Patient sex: M
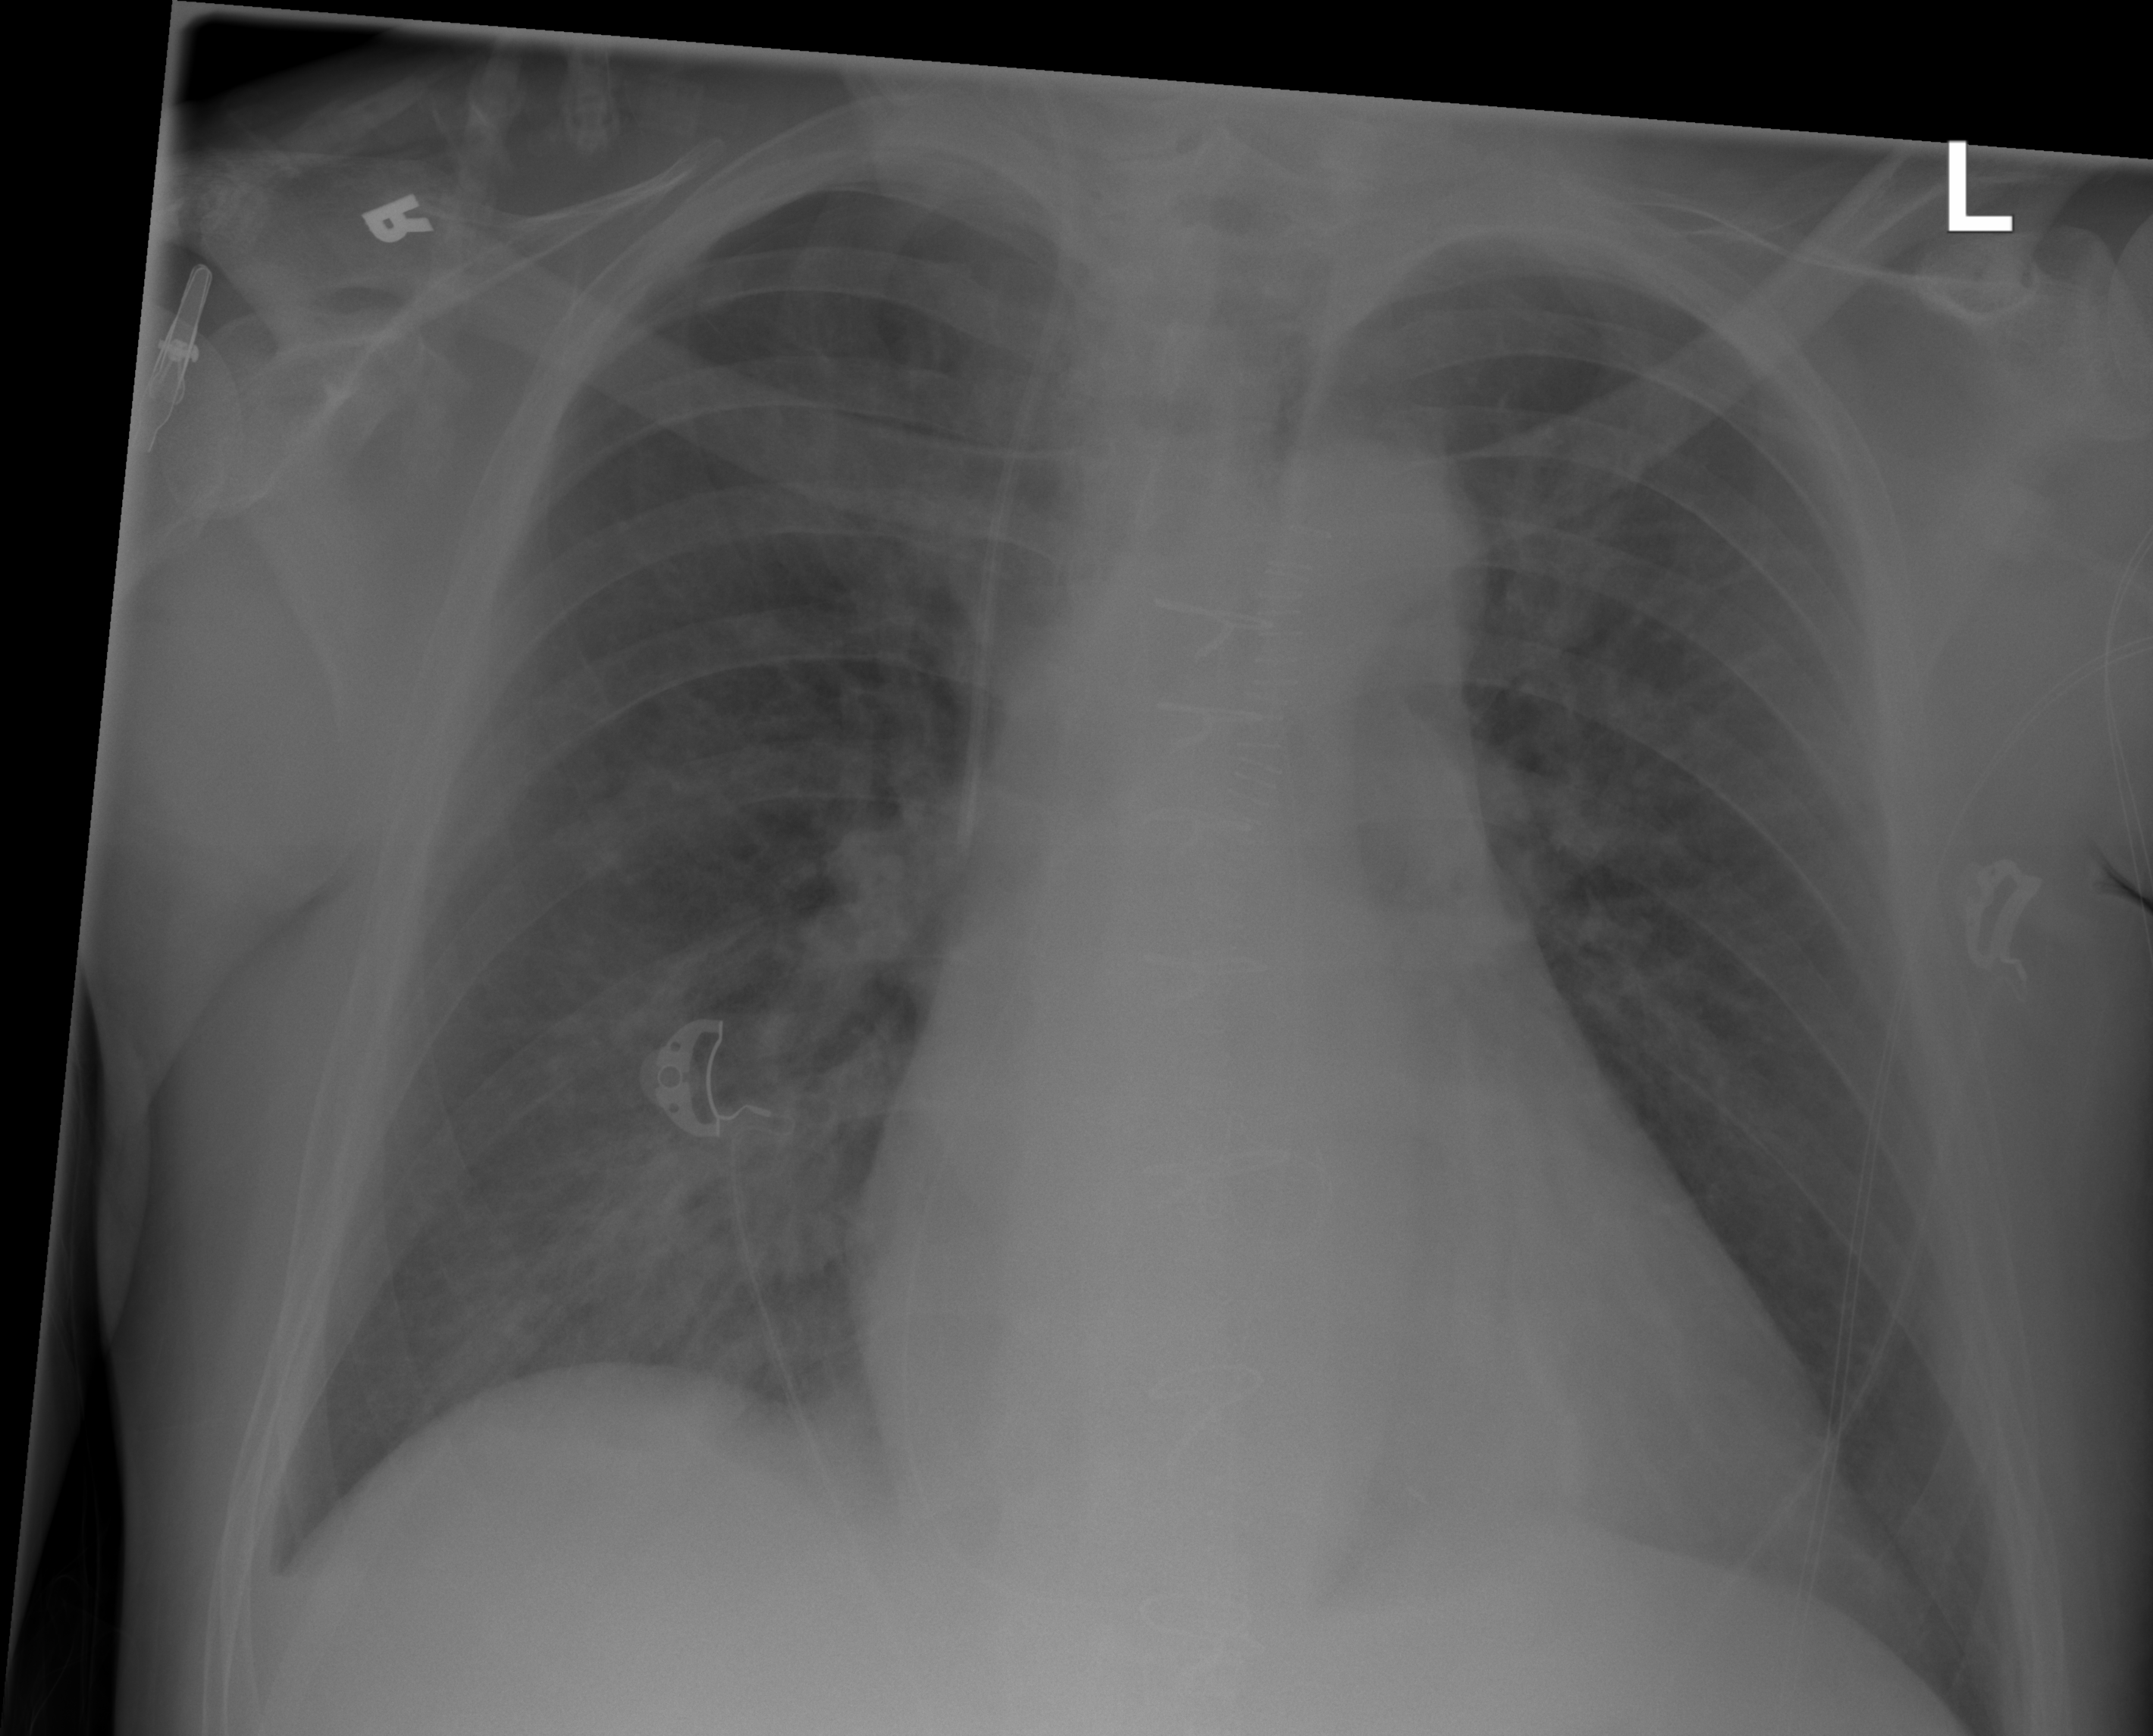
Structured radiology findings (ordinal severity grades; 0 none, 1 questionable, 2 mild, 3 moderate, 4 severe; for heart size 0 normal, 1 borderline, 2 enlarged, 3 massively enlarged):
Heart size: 2
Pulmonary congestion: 2
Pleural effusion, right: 2
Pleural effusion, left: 0
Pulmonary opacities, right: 2
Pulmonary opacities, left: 2
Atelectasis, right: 0
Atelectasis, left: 2